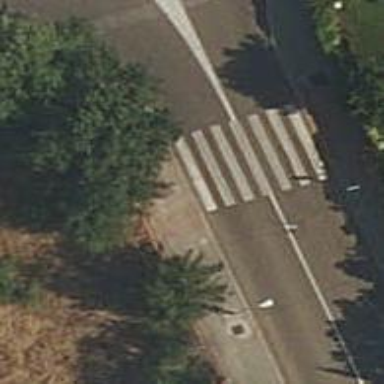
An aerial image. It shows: Uncontrolled road crossing.